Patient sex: M
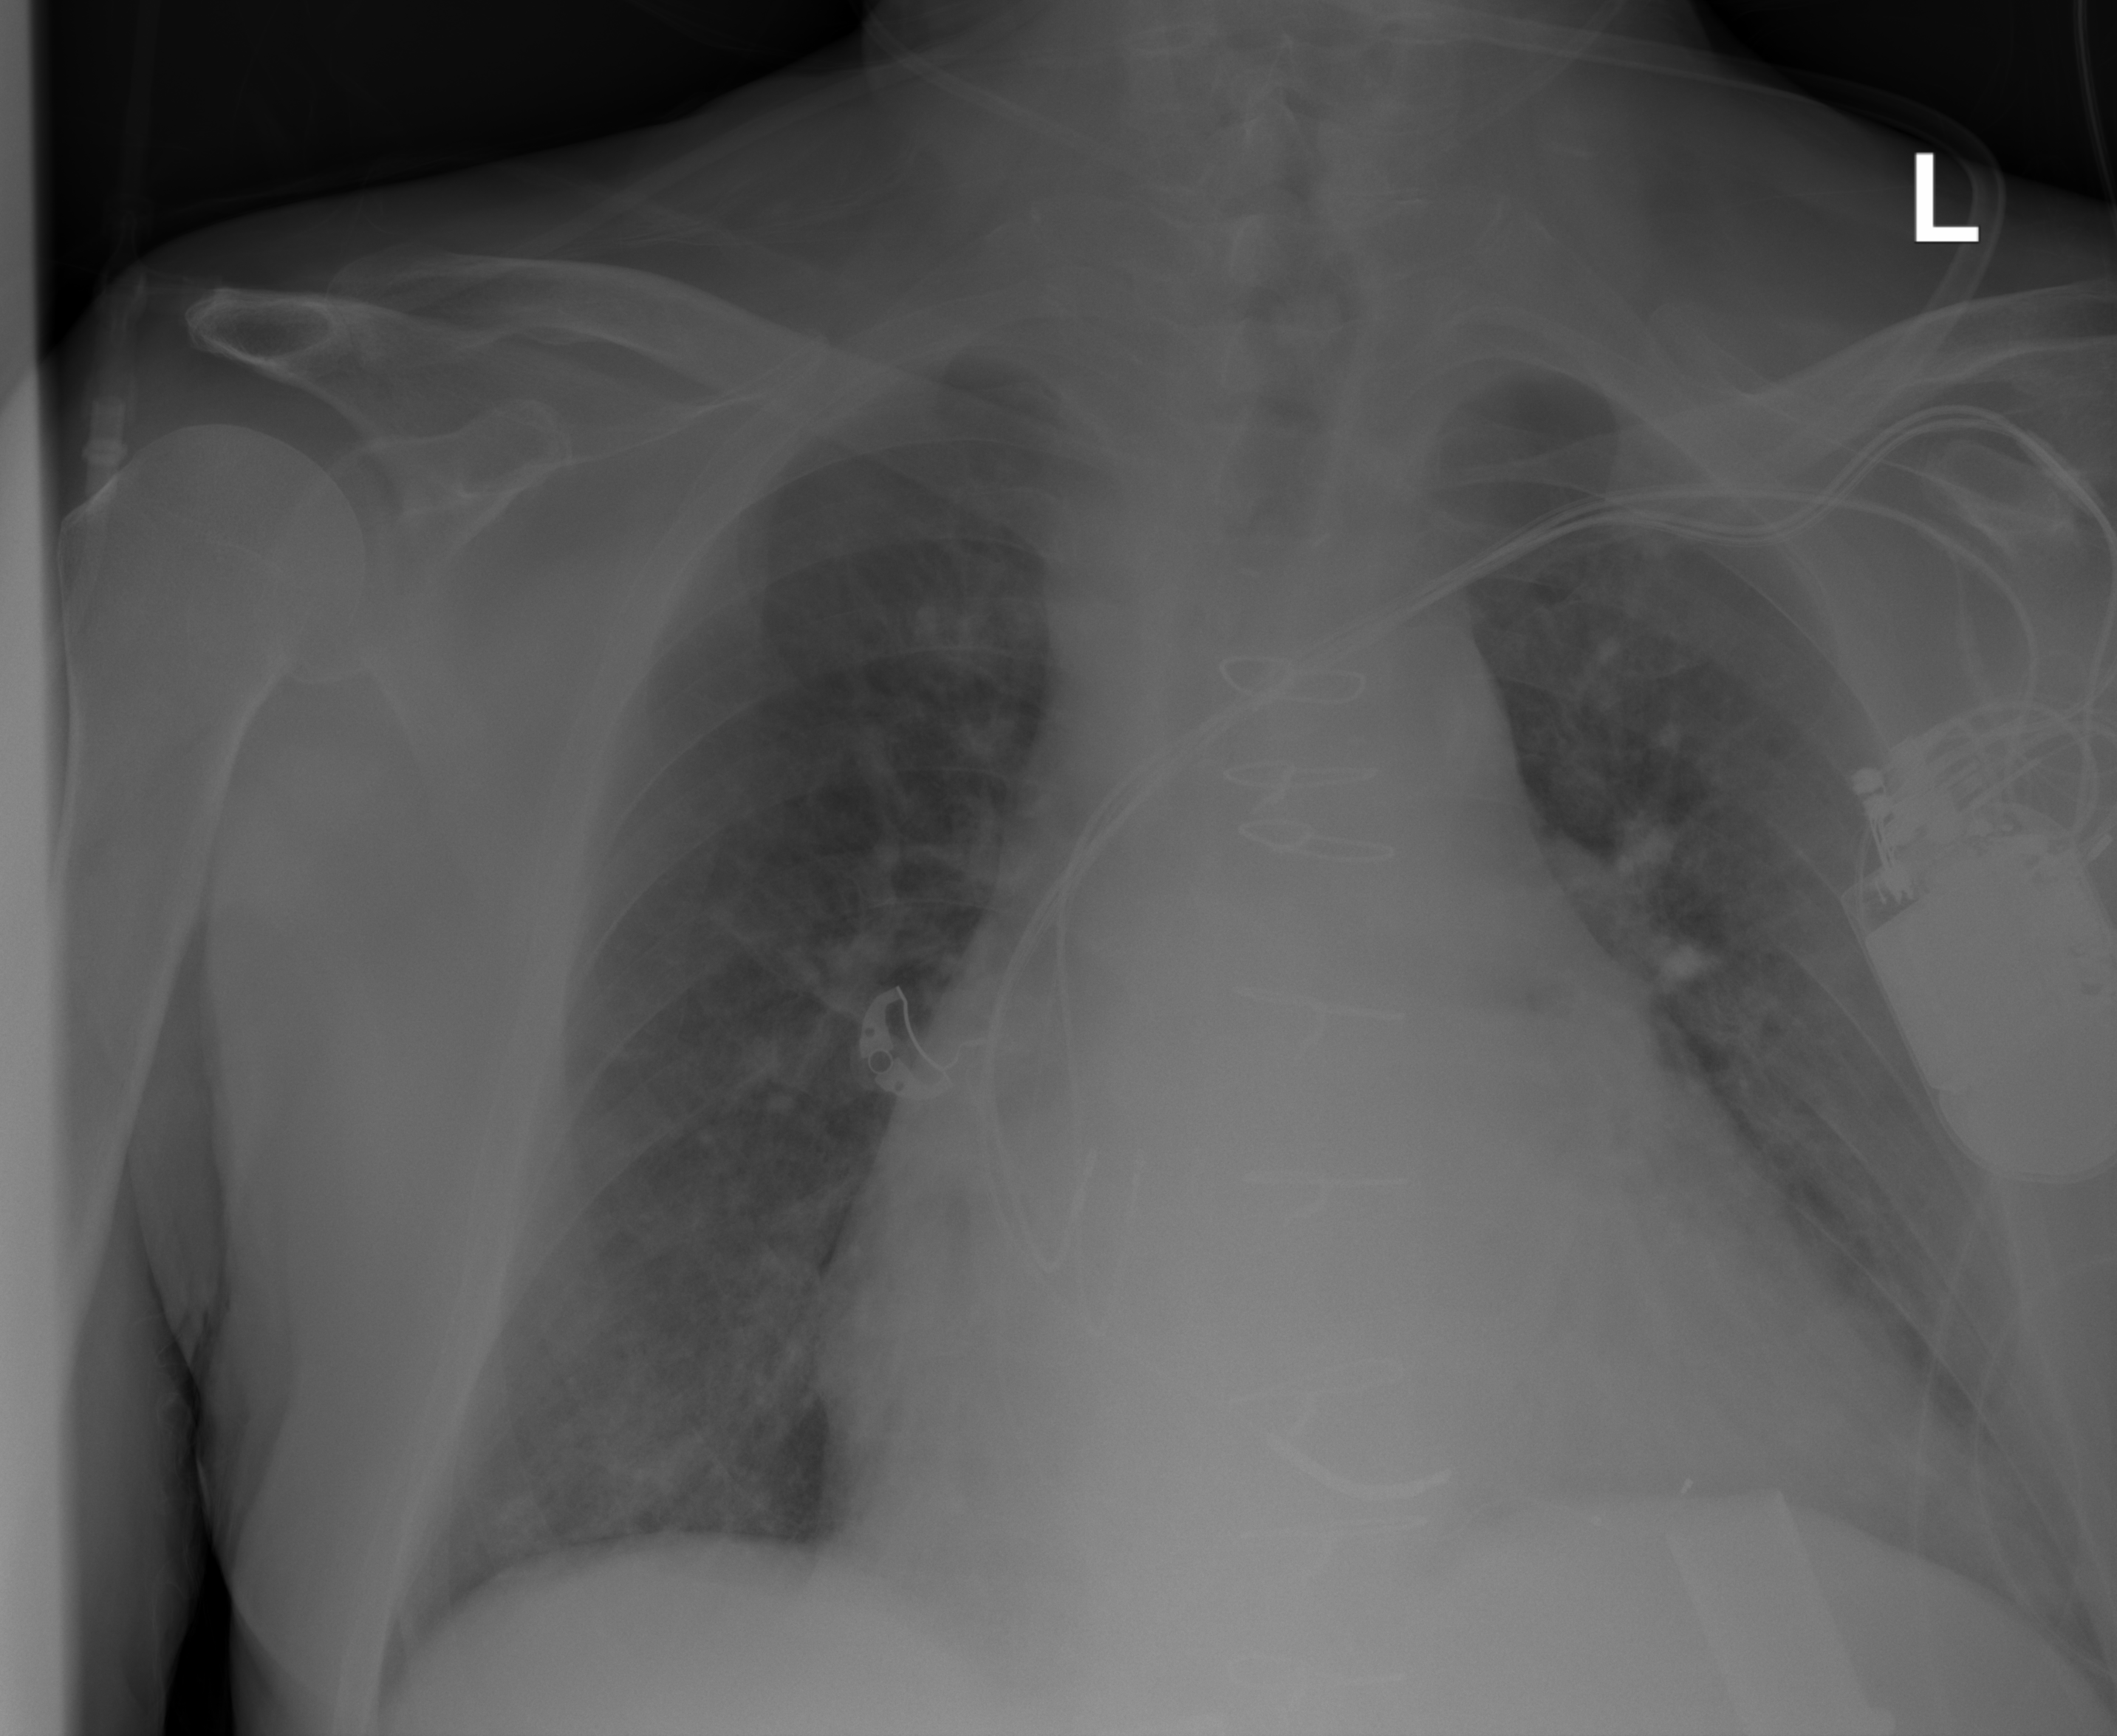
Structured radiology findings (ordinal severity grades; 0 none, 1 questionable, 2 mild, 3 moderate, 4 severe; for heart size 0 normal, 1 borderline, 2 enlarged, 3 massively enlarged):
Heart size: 2
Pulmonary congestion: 2
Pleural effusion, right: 0
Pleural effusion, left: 2
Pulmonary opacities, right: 2
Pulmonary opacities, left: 2
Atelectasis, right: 0
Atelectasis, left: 2